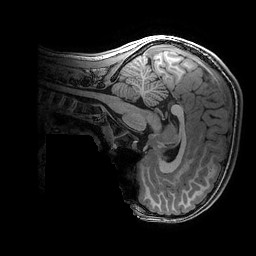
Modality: T1w
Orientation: sagittal
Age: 10
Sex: female
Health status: ill
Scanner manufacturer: ge
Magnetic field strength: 3 T
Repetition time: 0.007664 s
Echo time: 0.00342 s